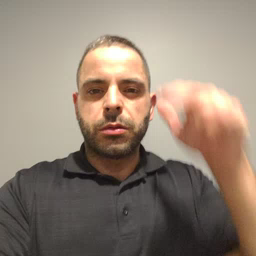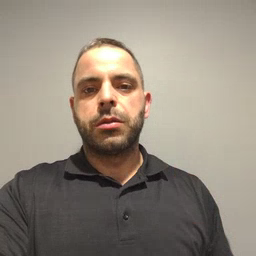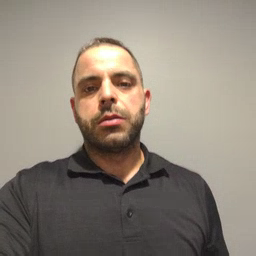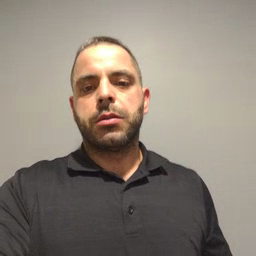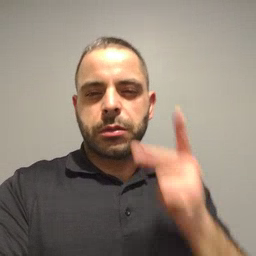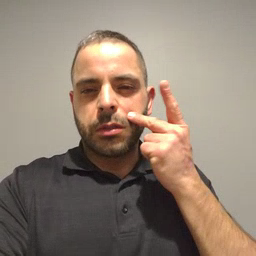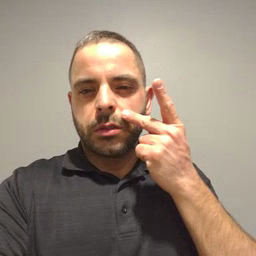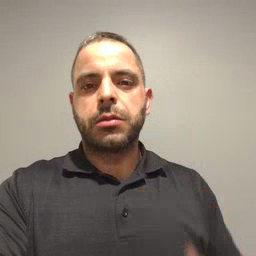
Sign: kitty